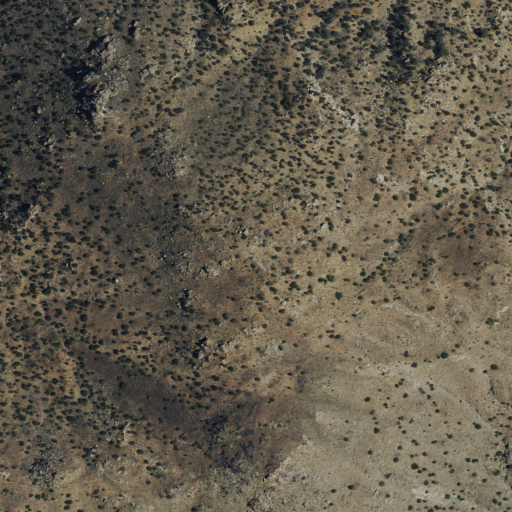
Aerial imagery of mountain in California named Quail Mountain containing only shrub